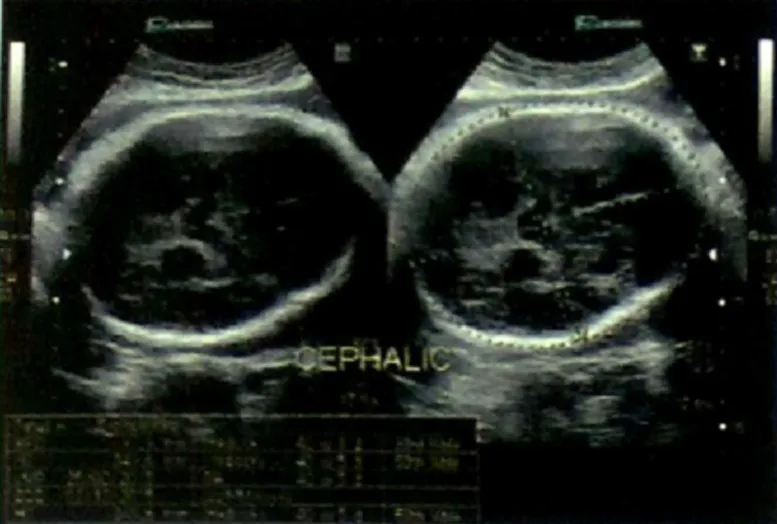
antenatal ultrasound scan of brain.
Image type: radiology (ultrasound)